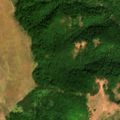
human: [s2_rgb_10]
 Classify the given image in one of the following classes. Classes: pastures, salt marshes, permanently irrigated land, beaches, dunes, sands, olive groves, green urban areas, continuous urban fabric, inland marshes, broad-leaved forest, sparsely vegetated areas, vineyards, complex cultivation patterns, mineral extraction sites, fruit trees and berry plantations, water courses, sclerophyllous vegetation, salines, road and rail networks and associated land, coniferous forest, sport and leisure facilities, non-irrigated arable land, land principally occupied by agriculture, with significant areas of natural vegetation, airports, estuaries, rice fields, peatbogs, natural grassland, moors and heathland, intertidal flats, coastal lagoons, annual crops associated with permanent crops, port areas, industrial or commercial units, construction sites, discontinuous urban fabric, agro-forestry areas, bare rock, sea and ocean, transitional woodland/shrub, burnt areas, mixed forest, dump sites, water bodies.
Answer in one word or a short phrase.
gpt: pastures, broad-leaved forest, natural grassland